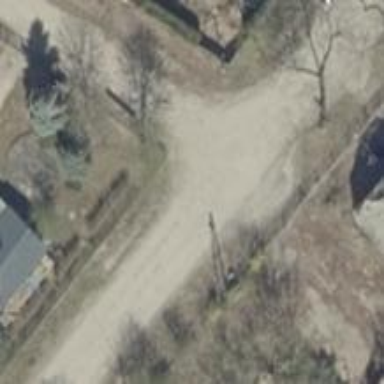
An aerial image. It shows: Residential road with compacted surface.